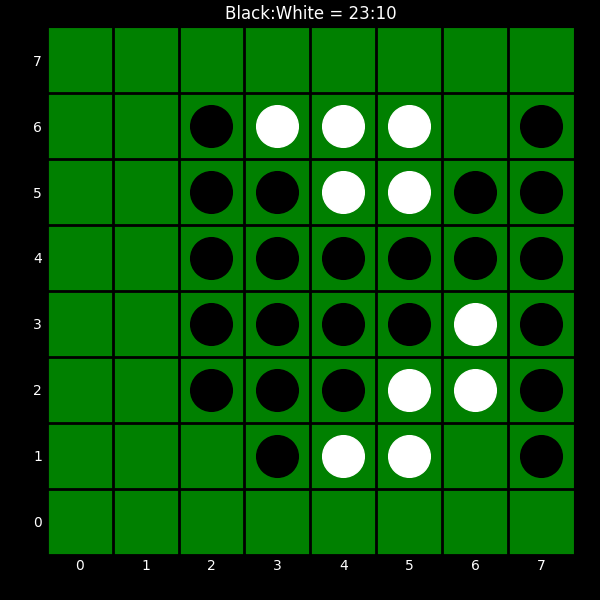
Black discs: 23
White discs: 10